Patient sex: F
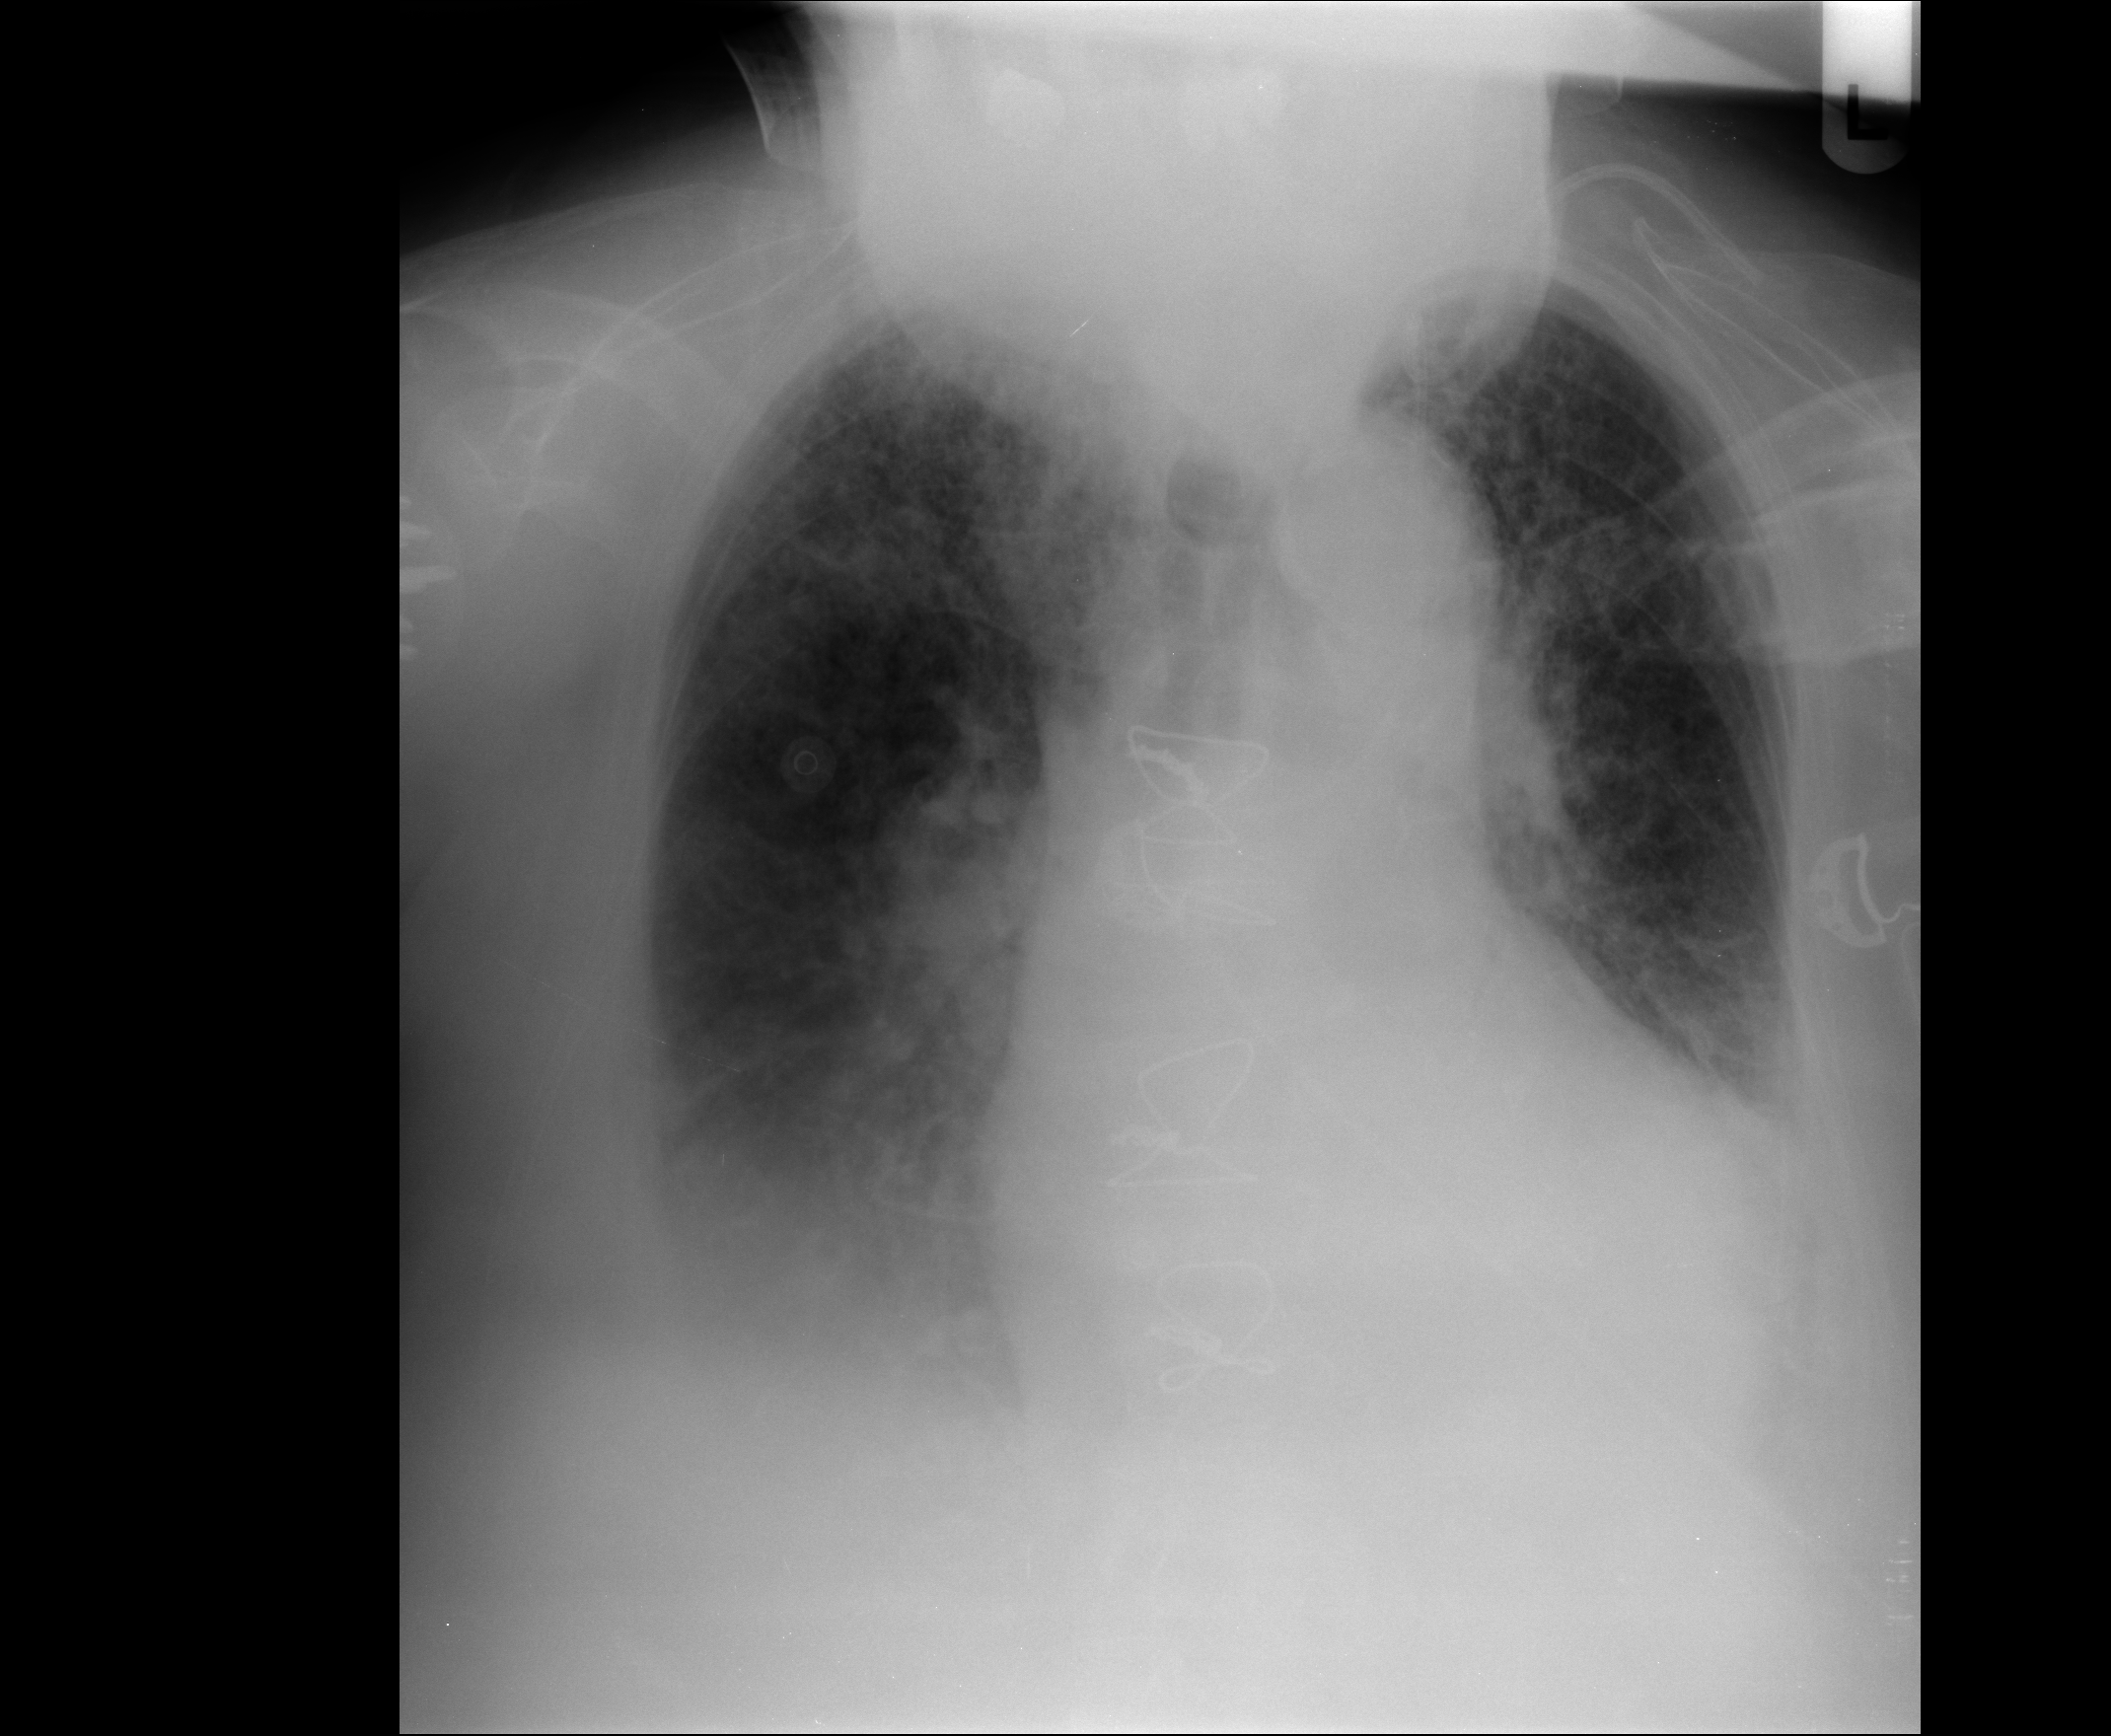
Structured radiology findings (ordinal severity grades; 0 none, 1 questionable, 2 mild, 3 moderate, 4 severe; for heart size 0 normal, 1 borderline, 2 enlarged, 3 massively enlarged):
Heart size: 2
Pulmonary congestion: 3
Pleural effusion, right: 3
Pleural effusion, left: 2
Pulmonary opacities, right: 2
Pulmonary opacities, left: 2
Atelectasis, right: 2
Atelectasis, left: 2